Question:
i have a large data inside a table two employees have same name and same id in accident so i want to update one of the two employee so it becomes hard to me do you have any answer or solution
when i write this it updates the two rows
'''
update EMPLOYEE
set id = 2 where Name='ahmed' and id=1
'''
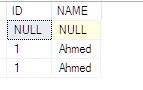
Answer: you can use 'ROWNUM'
'''
update EMPLOYEE
set id = 2 where Name='ahmed' and id=1 and ROWNUM = 1
'''